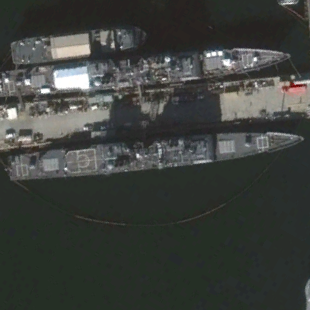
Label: cruiser